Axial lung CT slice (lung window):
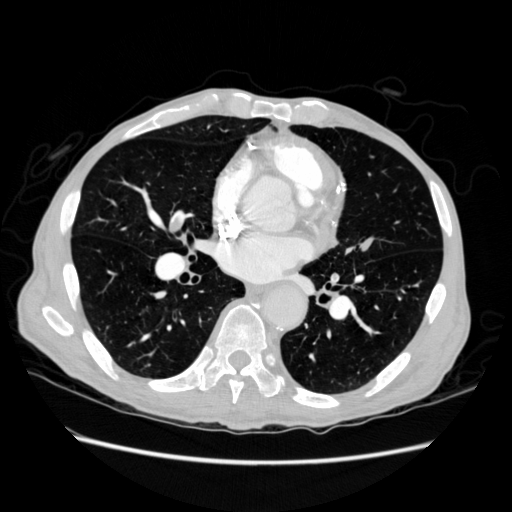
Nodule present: no